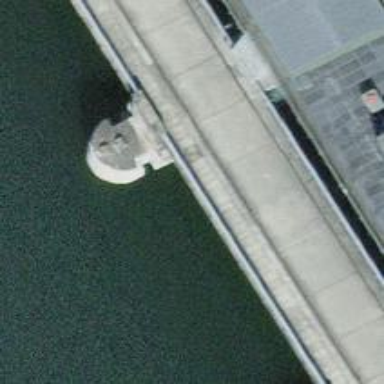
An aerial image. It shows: Pier supporting bridge.